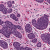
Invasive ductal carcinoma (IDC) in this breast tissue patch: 0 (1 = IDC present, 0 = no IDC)